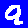
Digit: 9